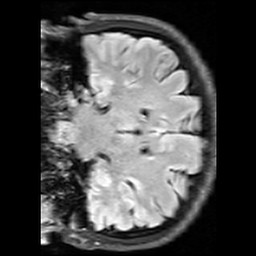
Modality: FLAIR
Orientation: coronal
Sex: male
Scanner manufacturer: siemens
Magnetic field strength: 3 T
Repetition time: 10 s
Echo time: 0.09 s